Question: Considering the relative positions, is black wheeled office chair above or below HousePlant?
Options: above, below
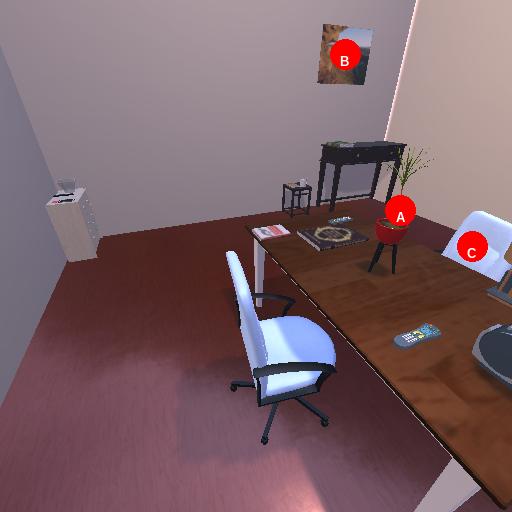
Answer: above